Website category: university
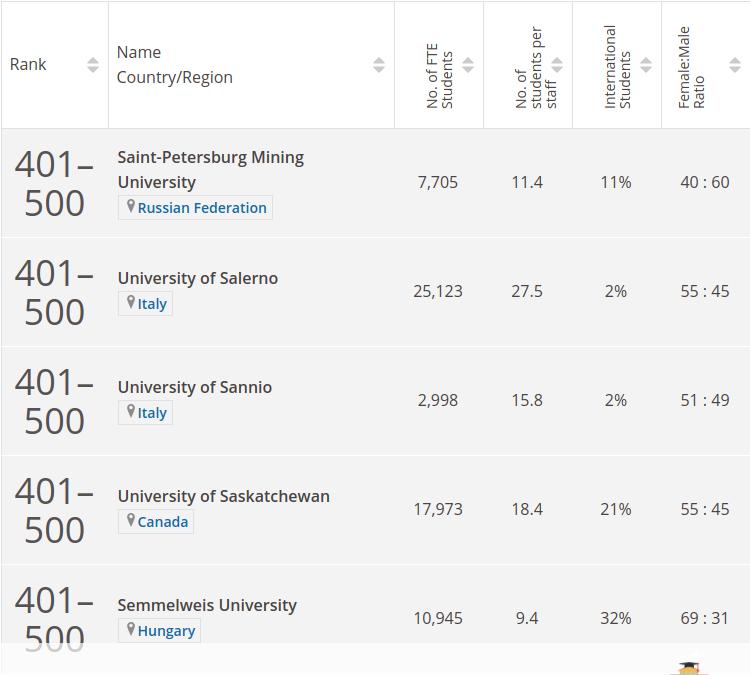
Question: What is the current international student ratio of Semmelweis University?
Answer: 32%

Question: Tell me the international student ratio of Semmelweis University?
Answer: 32%

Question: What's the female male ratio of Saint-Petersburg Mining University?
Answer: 40 : 60

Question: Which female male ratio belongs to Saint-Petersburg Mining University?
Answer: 40 : 60

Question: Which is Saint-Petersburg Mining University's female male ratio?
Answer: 40 : 60

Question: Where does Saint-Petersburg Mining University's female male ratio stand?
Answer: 40 : 60

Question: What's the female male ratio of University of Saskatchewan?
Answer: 55 : 45

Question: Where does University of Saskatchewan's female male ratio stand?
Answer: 55 : 45

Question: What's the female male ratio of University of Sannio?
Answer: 51 : 49

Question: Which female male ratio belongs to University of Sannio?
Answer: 51 : 49

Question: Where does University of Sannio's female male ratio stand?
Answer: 51 : 49

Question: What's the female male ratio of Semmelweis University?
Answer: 69 : 31

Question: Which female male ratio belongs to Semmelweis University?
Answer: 69 : 31

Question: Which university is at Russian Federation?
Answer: Saint-Petersburg Mining University

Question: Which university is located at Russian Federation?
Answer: Saint-Petersburg Mining University

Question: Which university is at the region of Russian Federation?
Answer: Saint-Petersburg Mining University

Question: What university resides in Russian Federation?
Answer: Saint-Petersburg Mining University

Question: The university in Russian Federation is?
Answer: Saint-Petersburg Mining University

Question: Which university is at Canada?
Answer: University of Saskatchewan

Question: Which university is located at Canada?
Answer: University of Saskatchewan

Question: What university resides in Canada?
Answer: University of Saskatchewan

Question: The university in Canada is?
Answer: University of Saskatchewan

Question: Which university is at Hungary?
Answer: Semmelweis University

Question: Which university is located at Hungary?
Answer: Semmelweis University

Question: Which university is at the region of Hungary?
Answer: Semmelweis University

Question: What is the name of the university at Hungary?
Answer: Semmelweis University

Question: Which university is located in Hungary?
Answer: Semmelweis University

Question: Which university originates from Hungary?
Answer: Semmelweis University

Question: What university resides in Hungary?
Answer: Semmelweis University

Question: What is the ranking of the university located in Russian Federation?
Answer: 401500

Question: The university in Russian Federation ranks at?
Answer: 401500

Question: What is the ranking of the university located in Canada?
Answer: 401500

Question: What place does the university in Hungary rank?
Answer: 401500

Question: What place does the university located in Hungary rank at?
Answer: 401500